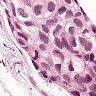
Metastatic tissue present: yes